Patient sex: M
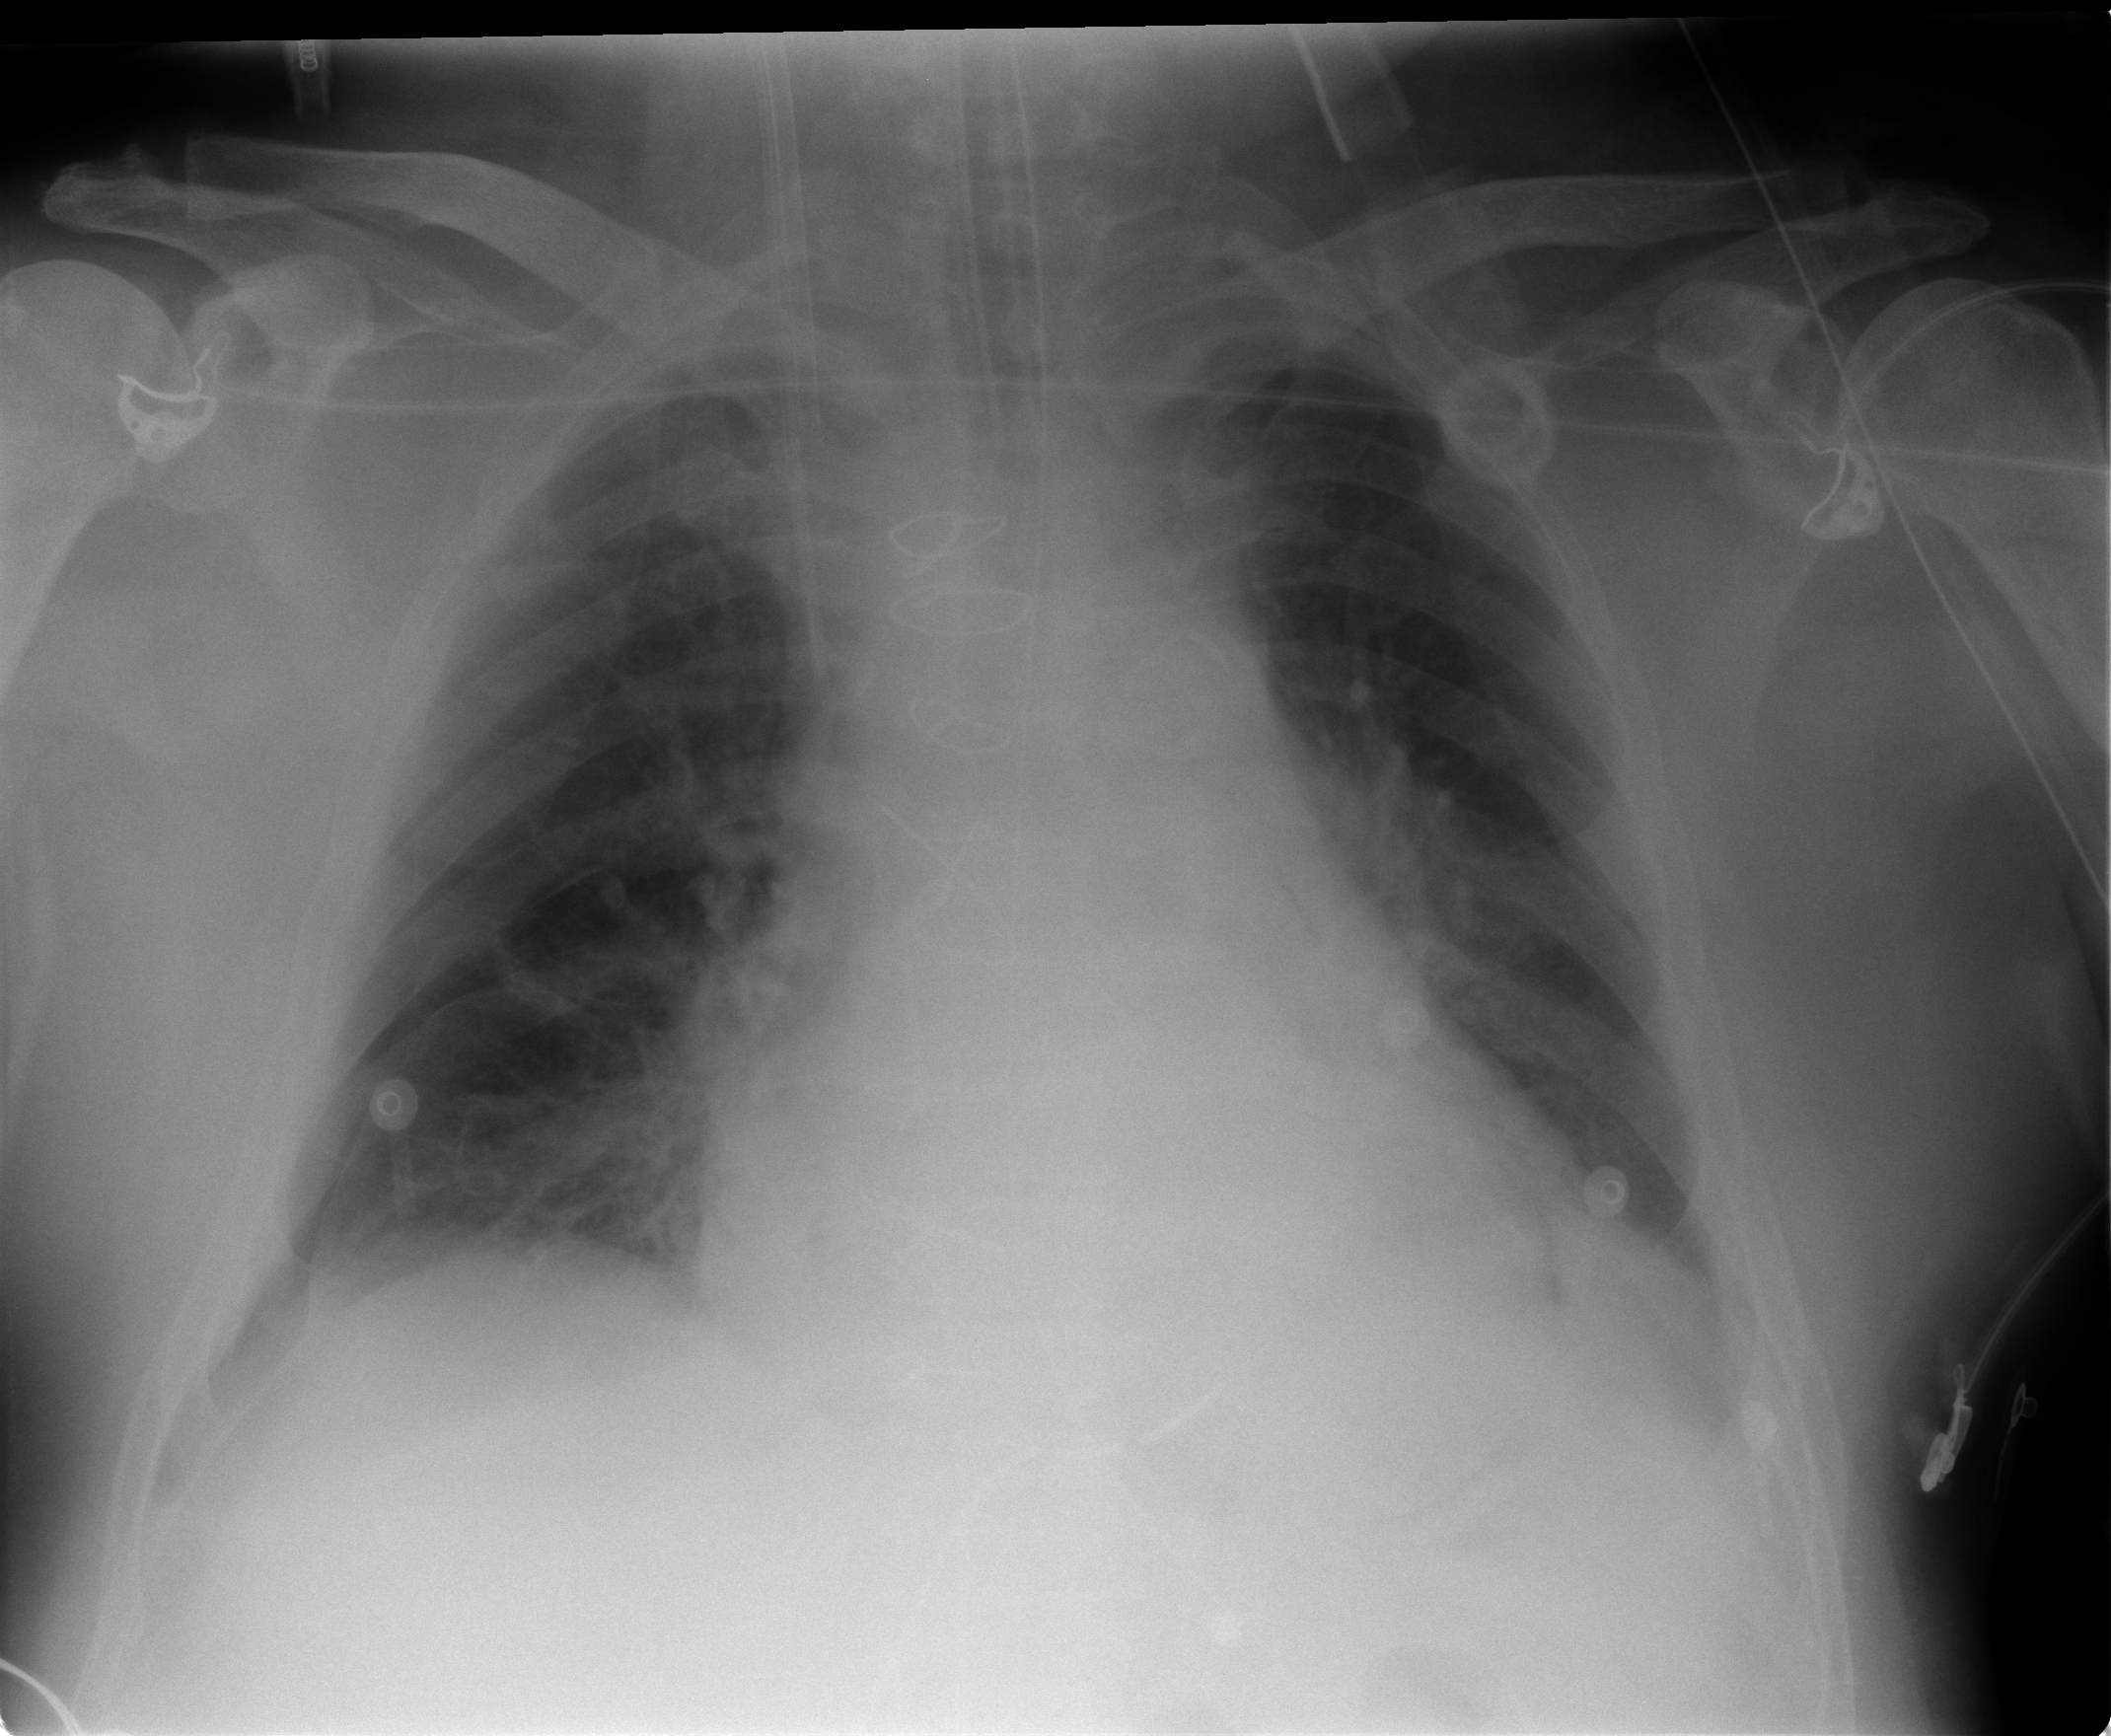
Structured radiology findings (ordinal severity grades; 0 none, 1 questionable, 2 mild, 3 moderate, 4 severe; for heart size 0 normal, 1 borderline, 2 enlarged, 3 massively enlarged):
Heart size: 2
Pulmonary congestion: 2
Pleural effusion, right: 0
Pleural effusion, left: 2
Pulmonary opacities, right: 1
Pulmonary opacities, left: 0
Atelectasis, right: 2
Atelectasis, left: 2